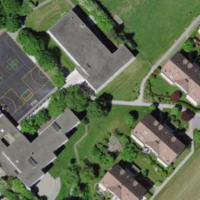
EUNIS habitat code: 54
Species observed at this site:
Cornus sanguinea
Vicia sepium